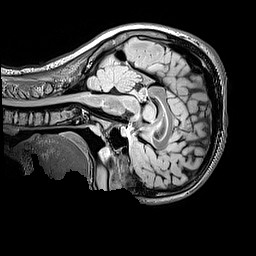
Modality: FLAIR
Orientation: sagittal
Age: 11
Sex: female
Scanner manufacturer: siemens
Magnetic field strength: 3 T
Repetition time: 5 s
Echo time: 0.388 s